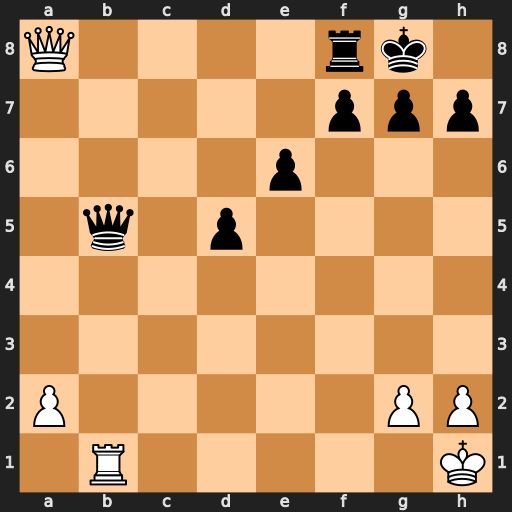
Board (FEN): Q4rk1/5ppp/4p3/1q1p4/8/8/P5PP/1R5K
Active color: w
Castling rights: -
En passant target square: -
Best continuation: Qxf8+ Kxf8 Rxb5